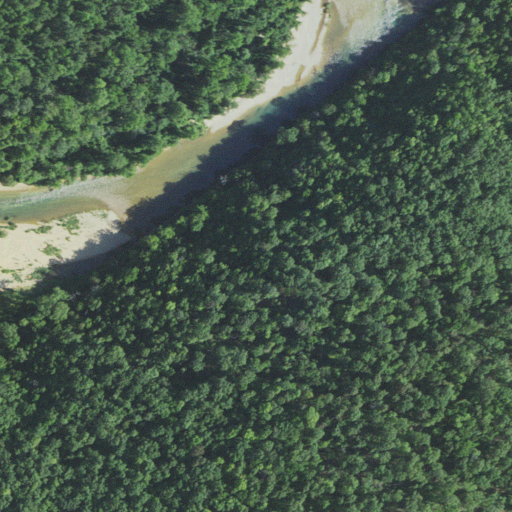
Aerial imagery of cliff(s) in Missouri named Bee Bluff containing deciduous forest, open water, shrub, barren land, mixed forest, evergreen forest, and herbaceous wetlands